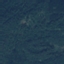
Land use / land cover: Forest